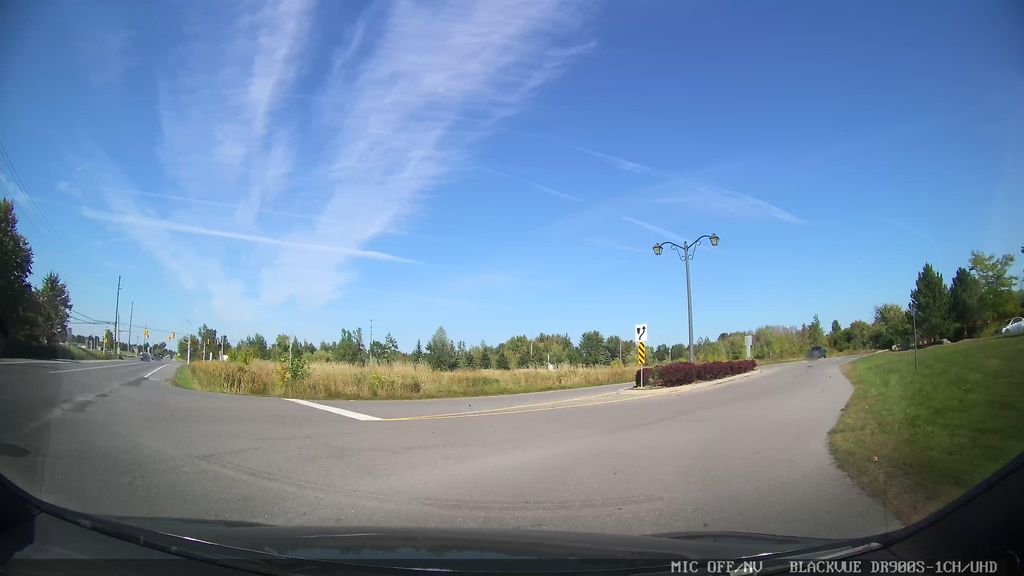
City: ottawa-gatineau